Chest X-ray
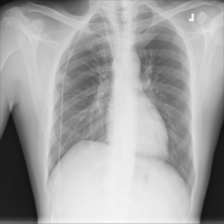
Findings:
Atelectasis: negative
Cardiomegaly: negative
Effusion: negative
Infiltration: negative
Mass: negative
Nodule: negative
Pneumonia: negative
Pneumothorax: negative
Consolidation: negative
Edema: negative
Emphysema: negative
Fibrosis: negative
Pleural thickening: negative
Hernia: negative